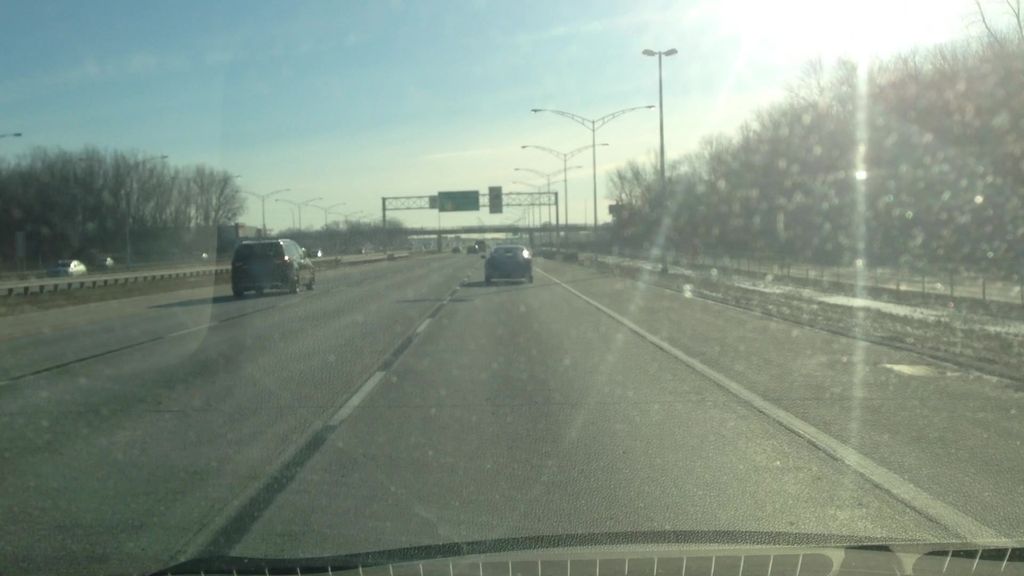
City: montreal